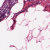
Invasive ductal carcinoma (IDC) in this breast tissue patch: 0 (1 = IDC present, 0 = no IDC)